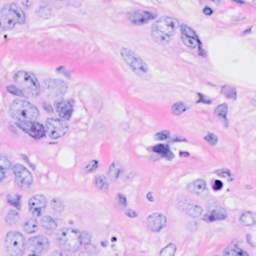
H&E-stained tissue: Breast